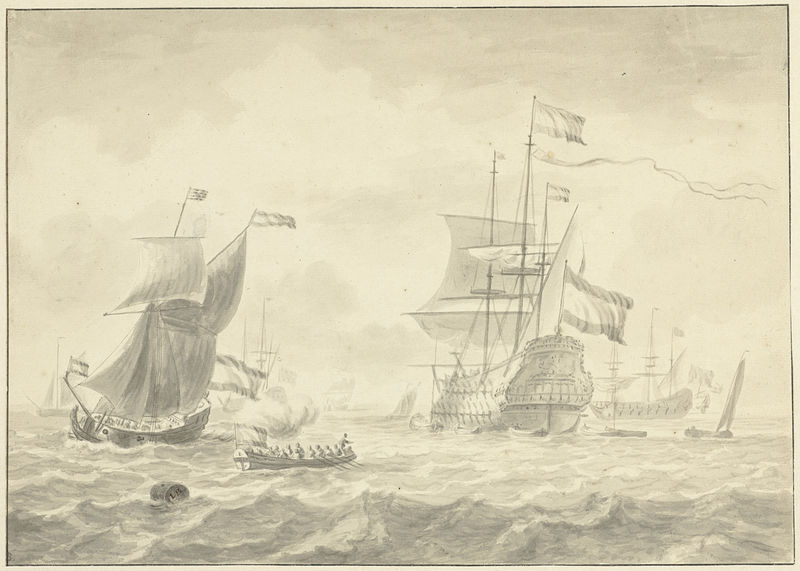
Titel: Zeegezicht
Künstler: Hendrik Rietschoof
Standort: Amsterdam
Institution: Rijksmuseum
Schlagwörter: himmel, meer, wasser, menschen, männer, zeichnung, wind, rauch, boot, boote, schiff, schiffe, segel, segelschiffe, wellen, fahnen, flagge, segelschiff, dünung, krieg, schlacht, wogen, ruderboot, segelboote, ozean, bleistift, fass, flaggen, flotte, seeschlacht, barkasse, segelschife, schlachte, kanonenschuss